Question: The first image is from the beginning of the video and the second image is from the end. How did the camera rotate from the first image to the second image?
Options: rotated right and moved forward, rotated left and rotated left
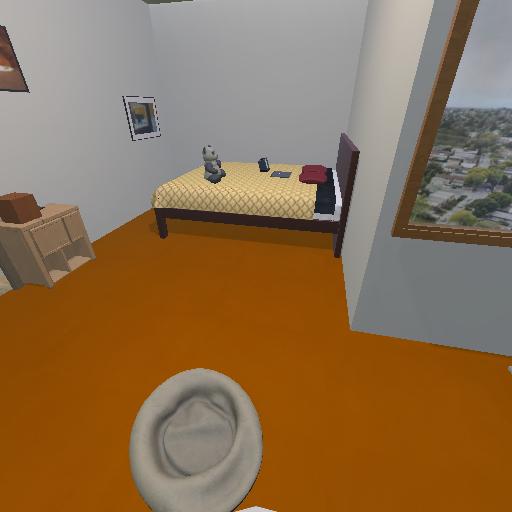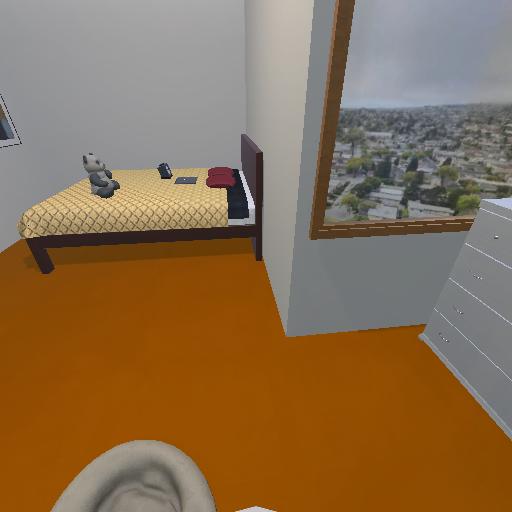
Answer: rotated right and moved forward